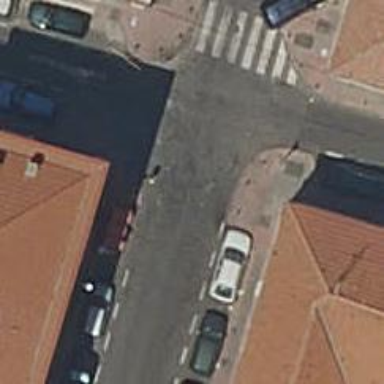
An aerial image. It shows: Asphalt footway with uncontrolled crossing and markings.